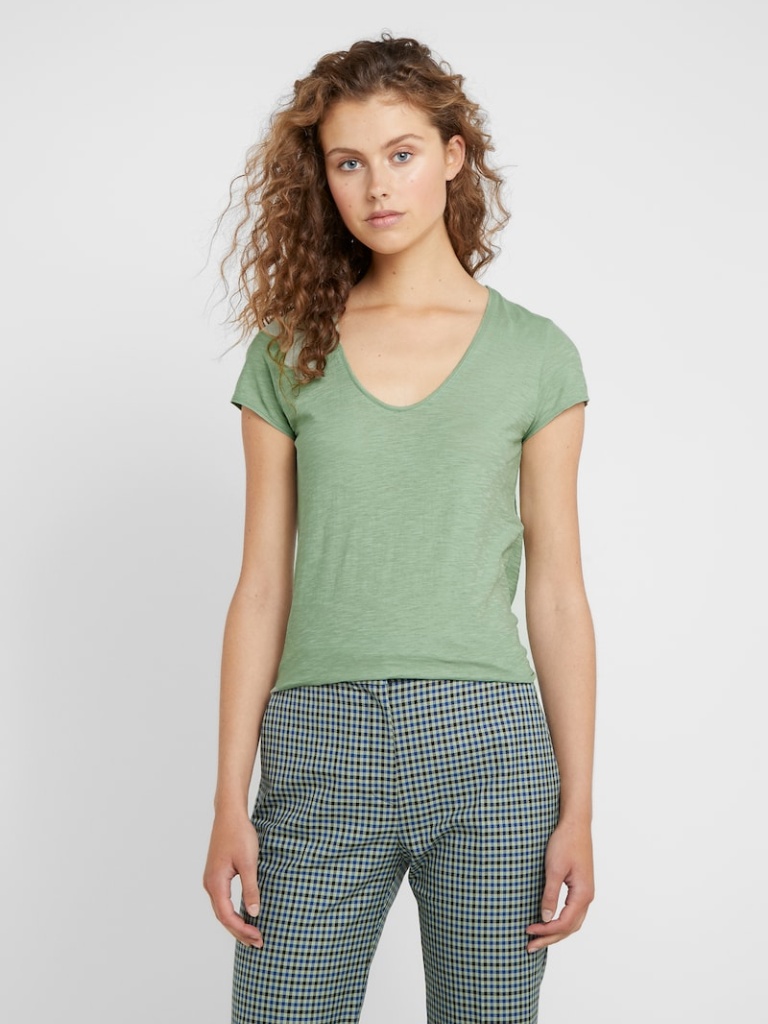
cotton relaxed short sleeve hip length Untucked v-neck t-shirt